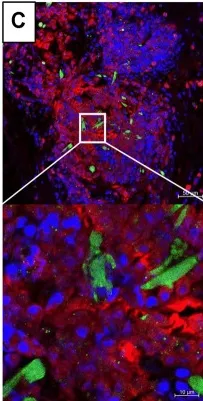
Immunostaining findings of the mucus plug on bronchoscopy. (C) Formation of galectin-10-positive Charcot-Leyden crystals (green) and net-like DNA (blue) can be observed near intensive staining of the major basic protein (red). Identical section to B was immunostained.
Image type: pathology (immunostaining)